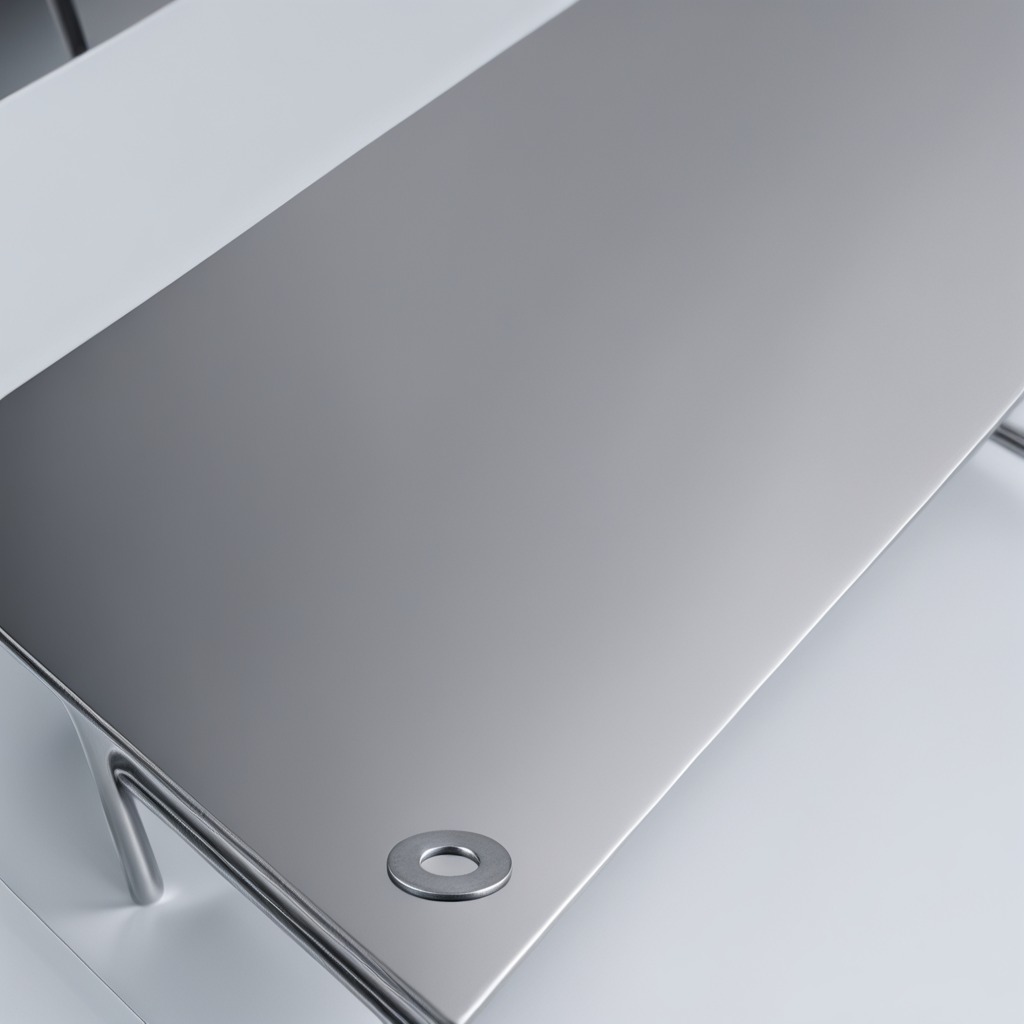
A flat metal washer lies on a stainless steel table in a high-end prototyping lab.